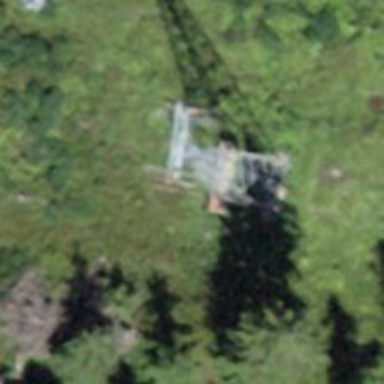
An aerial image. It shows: Pylon for aerialway.